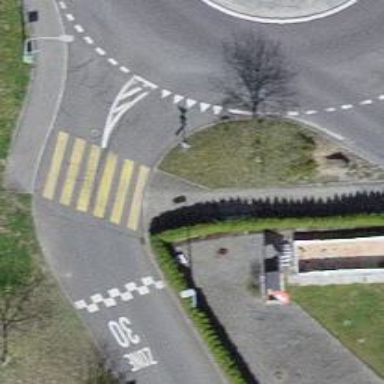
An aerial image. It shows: Kerb barrier.